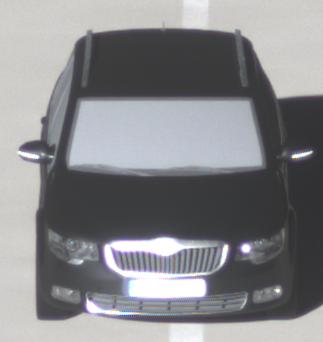
Make: Skoda
Model: Superb Combi 1.4 TSI
Detailed model: Superb (II) Combi
Model produced from: 2010/01
Model produced until: 2011/10
Doors: 5
Color: black
Road condition: wet road
Daytime: morning or afternoon
Contrast: high contrast